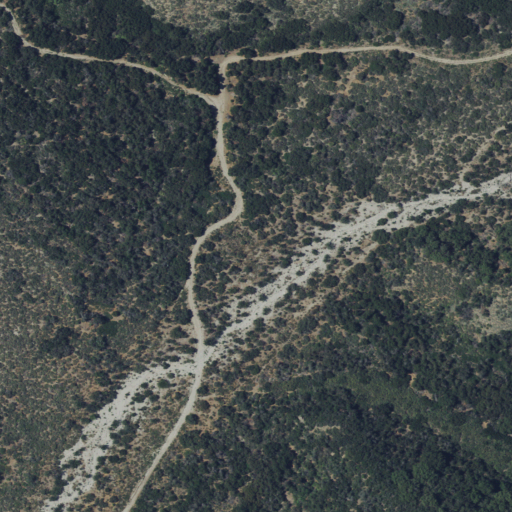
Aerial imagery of valley in California named Middle Branch Millard Canyon containing shrub, grassland, mixed forest, open development, evergreen forest, medium intensity development, and low intensity development